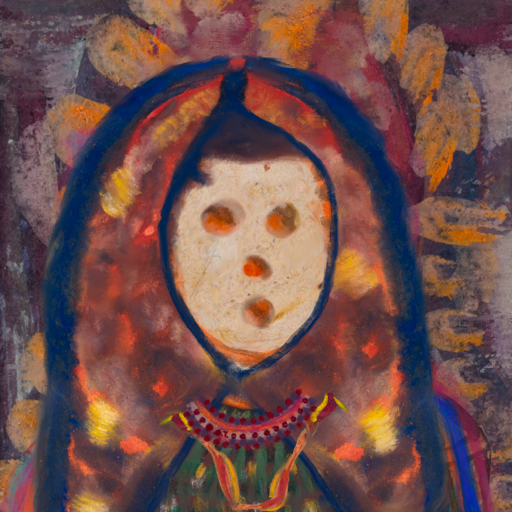
Background: Doll, Head And Neck Front: Rupkatha, Face Front: Rupkatha, Bust: After_Raid, Hair Front: Experience, Head Accessory: Mother_And_Son_Mother_Scarf, Second Necklace: Gypsy_Mother_1, Necklace: Roy_Bahadur, Baby: Blank